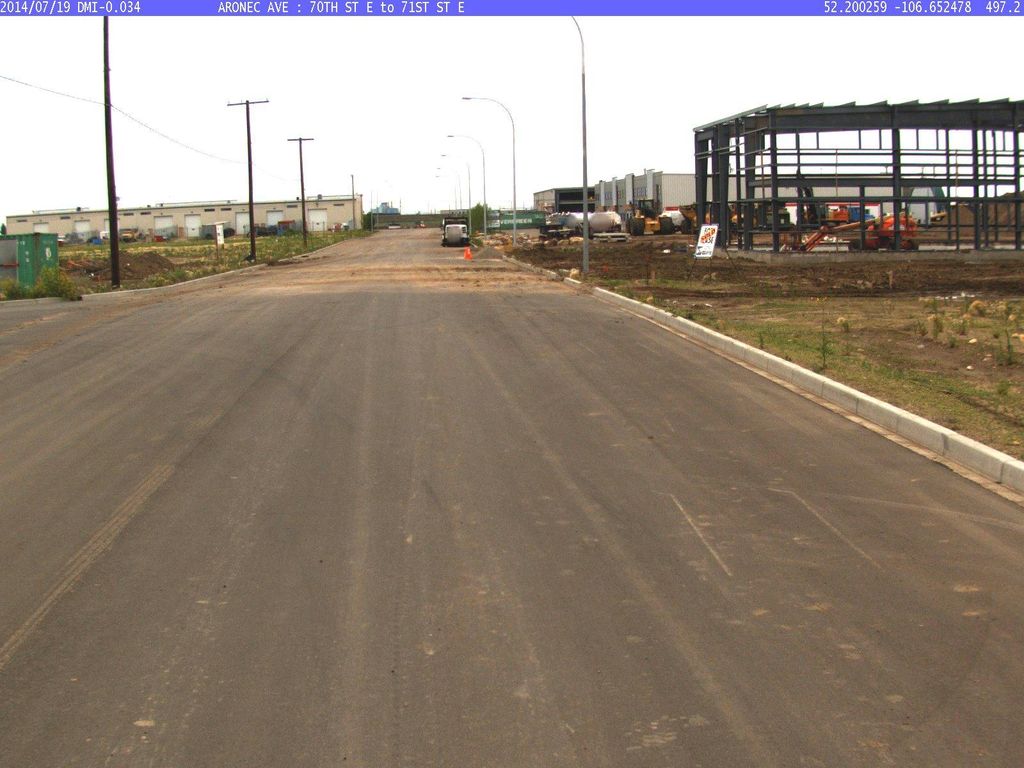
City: saskatoon